Interaction volume radius: 5 \u00c5
Interaction volume height: 10 \u00c5
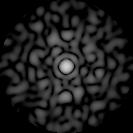
Disorder parameter: 0.8436